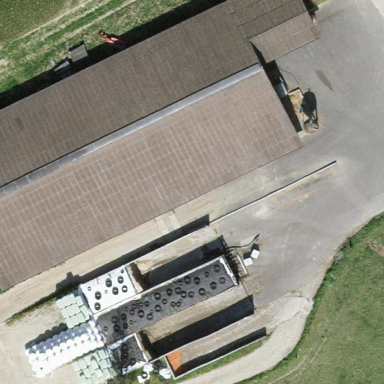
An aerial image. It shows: Farmyard area.